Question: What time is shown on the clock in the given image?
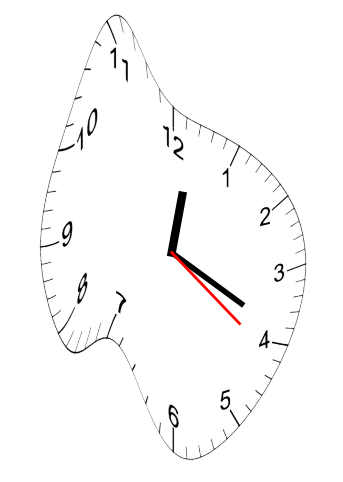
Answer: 12:19:21